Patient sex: F
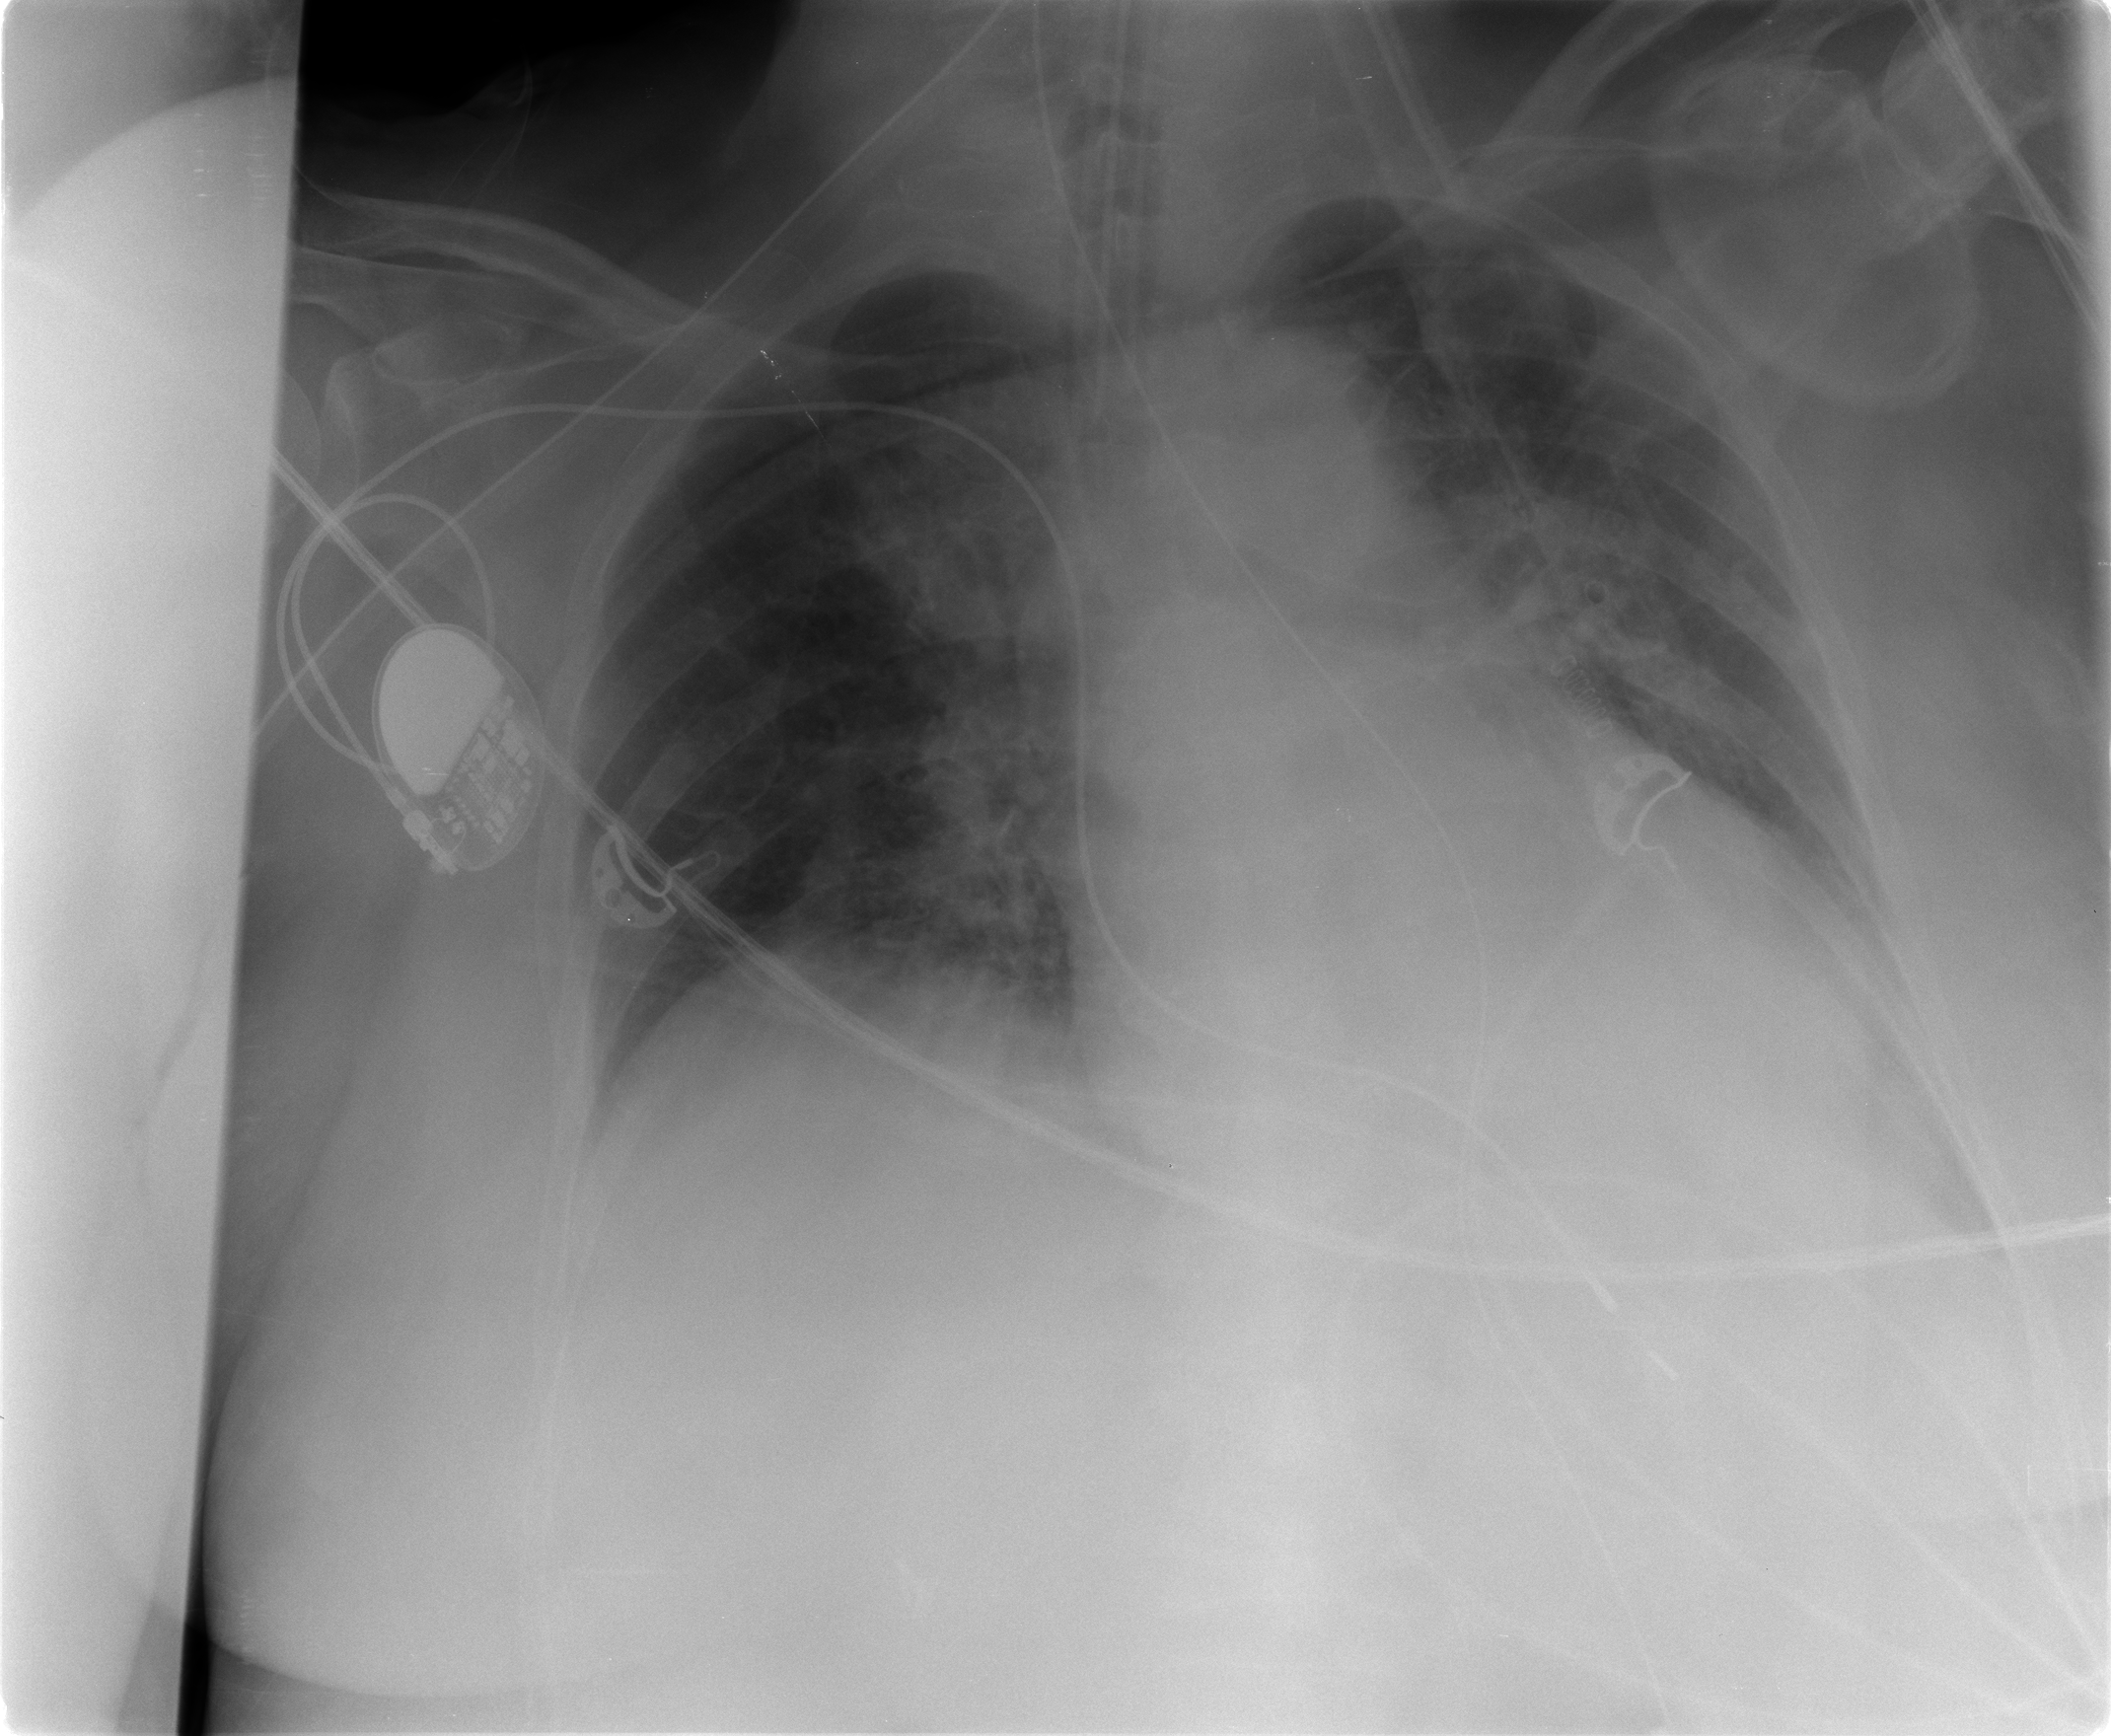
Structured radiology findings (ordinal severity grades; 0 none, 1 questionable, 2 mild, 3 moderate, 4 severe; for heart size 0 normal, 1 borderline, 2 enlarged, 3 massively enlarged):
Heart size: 2
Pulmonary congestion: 2
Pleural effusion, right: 0
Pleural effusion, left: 2
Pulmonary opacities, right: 2
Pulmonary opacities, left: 1
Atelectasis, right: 0
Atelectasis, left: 0